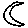
Label: moon